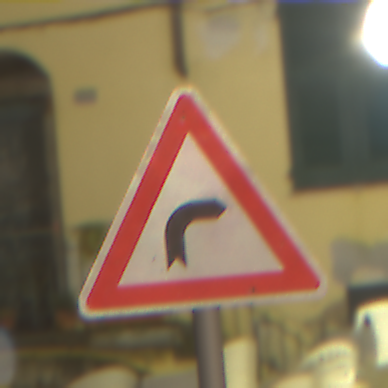
Verkehrszeichen: KurveRechts
Umgebung: Outdoor, Urban
Tageszeit: Night
Wetter: PartlyCloudy
Licht: Artificial
Jahreszeit: NotSpecified
Kontrast: HighContrast